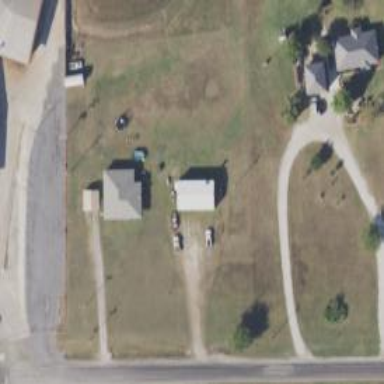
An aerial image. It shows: Driveway leading to service road.